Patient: sex M, age 60
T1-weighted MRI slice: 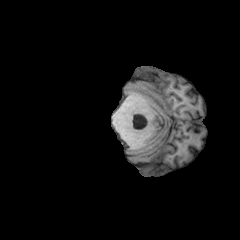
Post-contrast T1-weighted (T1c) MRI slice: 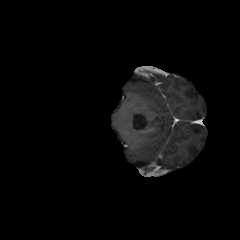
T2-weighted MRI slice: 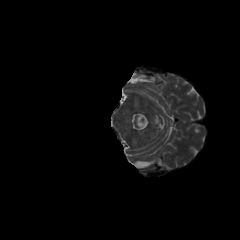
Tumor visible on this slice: no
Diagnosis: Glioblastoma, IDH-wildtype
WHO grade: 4